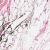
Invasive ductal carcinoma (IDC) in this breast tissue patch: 0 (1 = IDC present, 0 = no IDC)